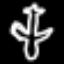
Label: airplane